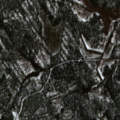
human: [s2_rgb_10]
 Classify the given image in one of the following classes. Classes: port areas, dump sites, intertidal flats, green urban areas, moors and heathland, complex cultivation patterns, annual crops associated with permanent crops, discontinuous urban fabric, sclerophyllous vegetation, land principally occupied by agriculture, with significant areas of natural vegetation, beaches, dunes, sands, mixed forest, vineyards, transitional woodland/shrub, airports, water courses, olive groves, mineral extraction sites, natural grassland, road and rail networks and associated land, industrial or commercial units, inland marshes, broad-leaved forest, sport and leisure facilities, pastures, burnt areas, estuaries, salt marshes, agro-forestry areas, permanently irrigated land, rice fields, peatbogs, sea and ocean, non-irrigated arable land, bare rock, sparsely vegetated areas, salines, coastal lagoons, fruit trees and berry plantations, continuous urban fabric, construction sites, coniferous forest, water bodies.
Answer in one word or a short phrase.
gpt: coniferous forest, transitional woodland/shrub